Brain MRI, t1w sequence, axial 2D slice.
Patient: age 37, sex F, weight 95 kg, height 1.95 m
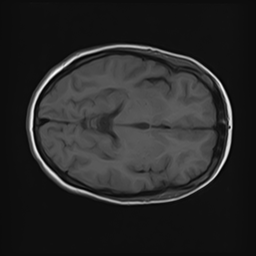